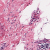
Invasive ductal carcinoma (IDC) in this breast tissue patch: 0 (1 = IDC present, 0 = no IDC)